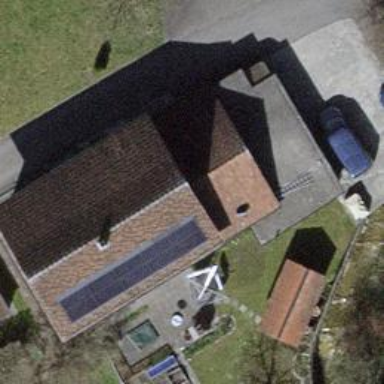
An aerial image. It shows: Solar power generator.